Question: i have a such type of relations in db.

I wrote such SQL code to get list of user with their average rating.
'''
SELECT
c.id,l.login,
AVG(f.mark) AS AVGRating
FROM logininfo l
INNER JOIN person p
ON l.id = p.info_id
JOIN candidate c
ON p.id = c.id
JOIN feedback f
GROUP BY c.id
ORDER BY AVGRating ASC;
'''
Problem is that I get same rating for all users.
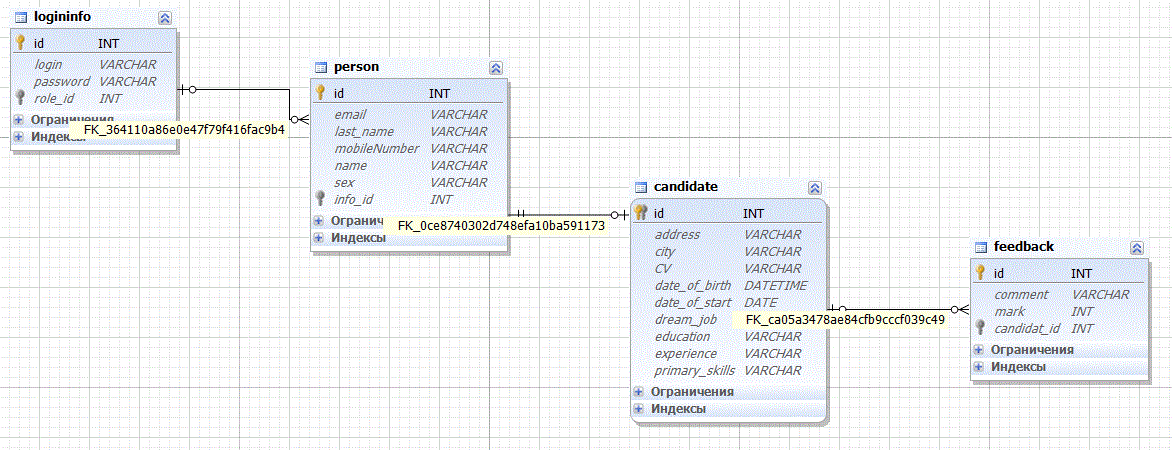
Answer: You missed the join condition for the feedback table:
'''
SELECT
c.id,l.login,
AVG(f.mark) AS AVGRating
FROM logininfo l
JOIN person p
ON l.id = p.info_id
JOIN candidate c
ON p.id = c.id
JOIN feedback f
ON c.id = f.candidat_id -- < -- this one
GROUP BY c.id
ORDER BY AVGRating ASC;
'''
Btw, 'INNER JOIN' and 'JOIN' are the same.